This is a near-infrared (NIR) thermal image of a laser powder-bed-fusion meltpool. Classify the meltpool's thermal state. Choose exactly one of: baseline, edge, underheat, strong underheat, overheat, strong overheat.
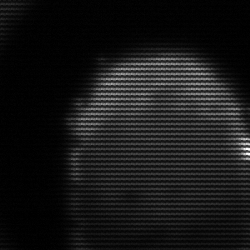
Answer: edge